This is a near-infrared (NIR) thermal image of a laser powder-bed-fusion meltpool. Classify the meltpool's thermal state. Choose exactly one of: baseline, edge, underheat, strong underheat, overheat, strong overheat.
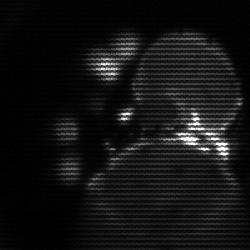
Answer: edge